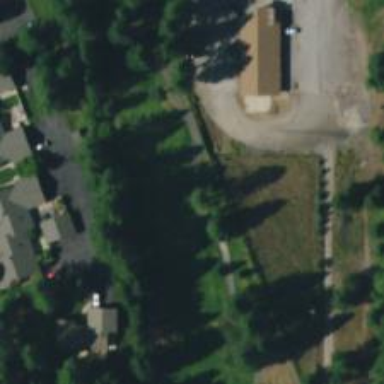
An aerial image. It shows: Service road used as golf cart path.